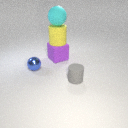
large purple rubber cube below large yellow rubber cylinder